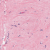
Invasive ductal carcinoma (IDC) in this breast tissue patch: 0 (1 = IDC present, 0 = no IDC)